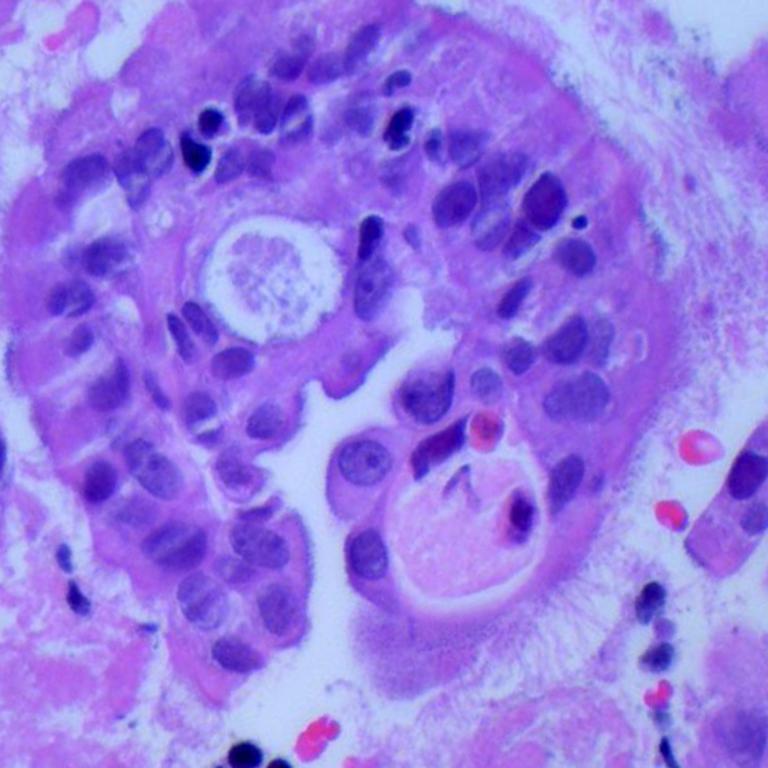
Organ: lung
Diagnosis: adenocarcinomas